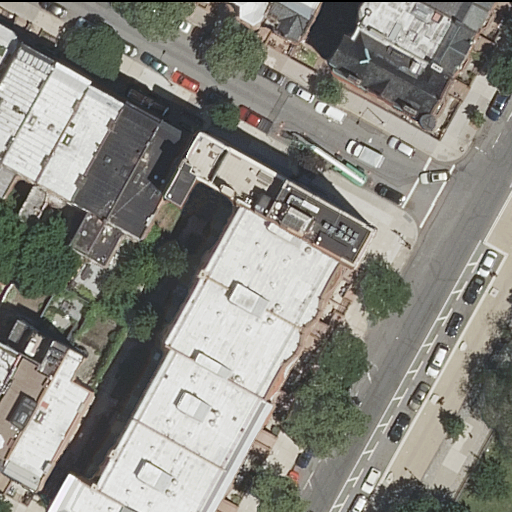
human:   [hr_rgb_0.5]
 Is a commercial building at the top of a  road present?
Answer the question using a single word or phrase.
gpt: no

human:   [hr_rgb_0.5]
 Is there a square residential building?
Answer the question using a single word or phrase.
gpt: no

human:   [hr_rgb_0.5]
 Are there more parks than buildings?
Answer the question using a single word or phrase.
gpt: no

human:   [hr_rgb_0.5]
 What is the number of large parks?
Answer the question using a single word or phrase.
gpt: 1

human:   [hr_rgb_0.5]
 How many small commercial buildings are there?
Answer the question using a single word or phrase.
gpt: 0

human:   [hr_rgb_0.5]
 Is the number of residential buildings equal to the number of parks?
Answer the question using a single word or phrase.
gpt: no

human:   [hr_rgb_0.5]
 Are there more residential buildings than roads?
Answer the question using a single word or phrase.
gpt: yes

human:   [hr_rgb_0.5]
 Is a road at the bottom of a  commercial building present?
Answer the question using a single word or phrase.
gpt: no

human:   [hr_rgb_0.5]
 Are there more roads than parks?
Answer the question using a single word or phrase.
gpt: yes

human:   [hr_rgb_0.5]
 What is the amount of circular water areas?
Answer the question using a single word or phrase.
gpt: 0

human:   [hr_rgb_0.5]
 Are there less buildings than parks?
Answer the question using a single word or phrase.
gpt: no

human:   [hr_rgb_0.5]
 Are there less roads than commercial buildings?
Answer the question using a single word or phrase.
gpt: no

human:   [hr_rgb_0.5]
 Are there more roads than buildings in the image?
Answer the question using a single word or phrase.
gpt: no

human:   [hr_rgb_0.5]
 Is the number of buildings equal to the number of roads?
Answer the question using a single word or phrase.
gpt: no

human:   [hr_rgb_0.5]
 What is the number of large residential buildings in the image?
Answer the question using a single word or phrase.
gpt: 0

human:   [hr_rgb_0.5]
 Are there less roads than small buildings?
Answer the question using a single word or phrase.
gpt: yes

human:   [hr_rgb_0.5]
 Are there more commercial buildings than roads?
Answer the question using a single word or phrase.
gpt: no

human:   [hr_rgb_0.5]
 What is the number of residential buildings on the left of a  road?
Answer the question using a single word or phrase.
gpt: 16

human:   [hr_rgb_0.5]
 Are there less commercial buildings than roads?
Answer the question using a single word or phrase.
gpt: yes

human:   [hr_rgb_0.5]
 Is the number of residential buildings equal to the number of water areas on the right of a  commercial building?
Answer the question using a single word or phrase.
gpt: no

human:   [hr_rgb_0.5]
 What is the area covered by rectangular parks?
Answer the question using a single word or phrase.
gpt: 10636m2

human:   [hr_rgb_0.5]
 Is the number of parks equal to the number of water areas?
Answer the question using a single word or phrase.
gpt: no

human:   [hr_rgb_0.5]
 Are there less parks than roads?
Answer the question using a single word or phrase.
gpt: yes

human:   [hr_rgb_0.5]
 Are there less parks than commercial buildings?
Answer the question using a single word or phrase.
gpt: no

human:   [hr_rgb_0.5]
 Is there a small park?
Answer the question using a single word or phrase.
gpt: no

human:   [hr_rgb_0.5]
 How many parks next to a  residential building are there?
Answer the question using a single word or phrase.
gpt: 1

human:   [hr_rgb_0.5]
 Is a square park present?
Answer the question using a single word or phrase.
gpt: no

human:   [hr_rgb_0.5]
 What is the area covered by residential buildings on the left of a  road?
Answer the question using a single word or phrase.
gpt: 2464m2

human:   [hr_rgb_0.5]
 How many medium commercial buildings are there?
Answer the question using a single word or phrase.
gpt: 0

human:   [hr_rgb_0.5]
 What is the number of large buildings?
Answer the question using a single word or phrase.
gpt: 0

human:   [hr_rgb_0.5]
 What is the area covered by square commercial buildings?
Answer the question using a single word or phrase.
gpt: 0m2

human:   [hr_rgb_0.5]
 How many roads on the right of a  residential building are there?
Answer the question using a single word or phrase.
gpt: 3

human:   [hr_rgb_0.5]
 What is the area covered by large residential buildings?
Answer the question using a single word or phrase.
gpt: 0m2

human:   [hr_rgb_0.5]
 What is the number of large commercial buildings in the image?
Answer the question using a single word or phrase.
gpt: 0

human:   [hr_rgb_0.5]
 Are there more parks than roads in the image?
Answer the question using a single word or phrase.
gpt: no

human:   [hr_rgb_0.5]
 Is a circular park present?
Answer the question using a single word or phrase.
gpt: no